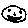
Label: smiley face